Field crop: maize
Growth stage: 2
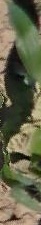
Species: maize